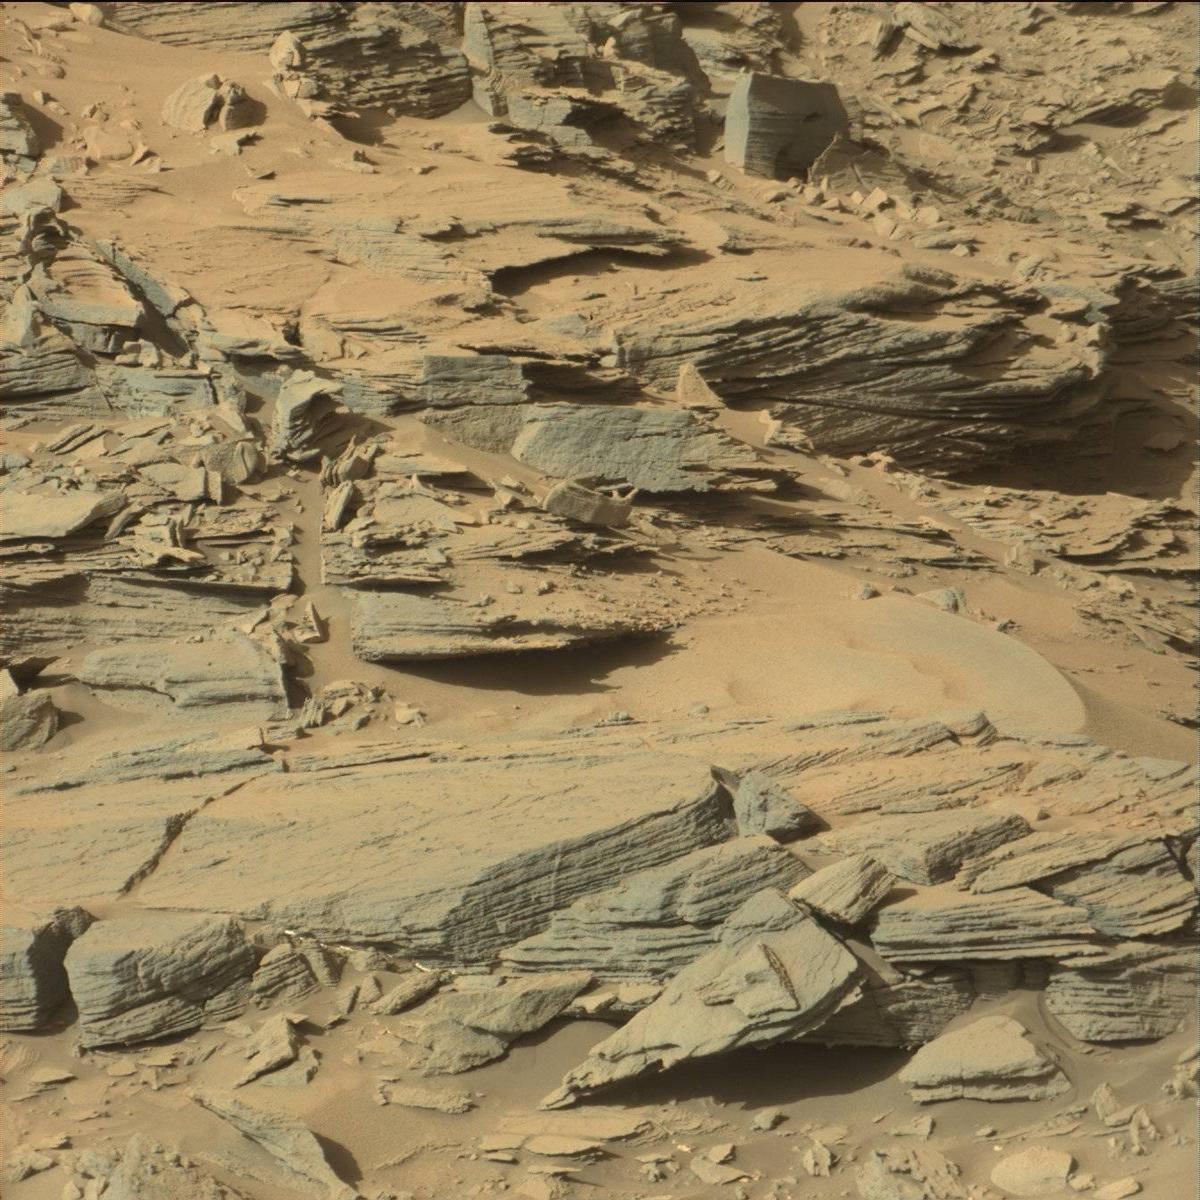
Terrain classes present: Bedrock, Sand / Soil